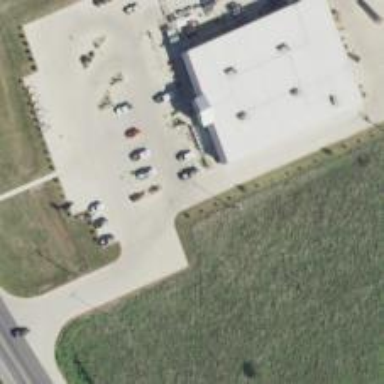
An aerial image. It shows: Country store within building.